Question: Code to create a tfrecord:
'''
def convert(self):
with tf.python_io.TFRecordWriter(self.tfrecord_out) as writer:
example = self._convert_image()
writer.write(example.SerializeToString())
def _convert_image(self):
for (path, label) in zip(self.image_paths, self.labels):
label = int(label)
# Read image data in terms of bytes
with open(path, 'rb') as fid:
png_bytes = fid.read()
example = tf.train.Example(features=tf.train.Features(feature={
'image': tf.train.Feature(bytes_list=tf.train.BytesList(value=[png_bytes]))
}))
return example
'''
My problem is when I read from the file the image doesn't decode correctly:
'''
def parse(self, serialized):
features = {
'image': tf.FixedLenFeature([], tf.string)
}
parsed_example = tf.parse_single_example(serialized=serialized,
features=features)
image_raw = parsed_example['image']
image = tf.image.decode_png(contents=image_raw, channels=3, dtype=tf.uint8)
image = tf.cast(image, tf.float32)
return image'
'''
Does anyone know why is that?

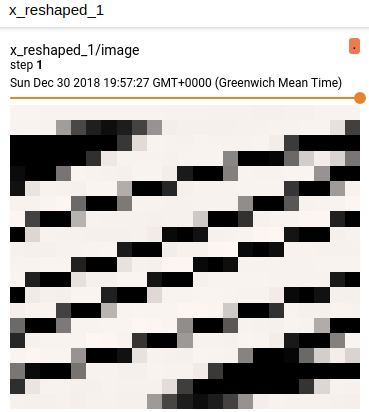
Answer: Found the solution, hopefully my stupid mistake will help others.
When reshaping the tensor into 4 dimensions for tensorboard'[batch_size, height, width, channels]' I switched width and height.
The correct reshape code is:
'''
x_reshaped = session.run(tf.reshape(tensor=decoded_png_uint8, shape=[batch_size, height, width, channels], name="x_reshaped"))
'''
but I had 'shape=[batch_size, width, height, channels]'. Ah well. Every day is a school day.
<URL>